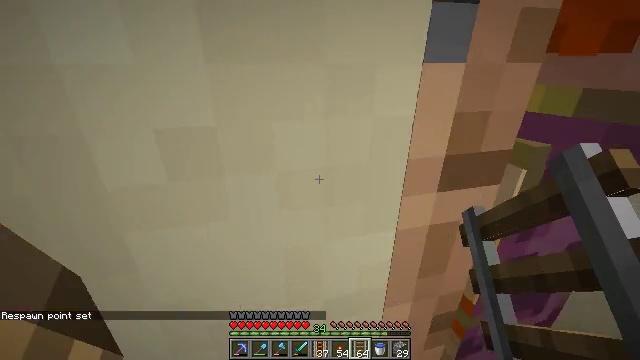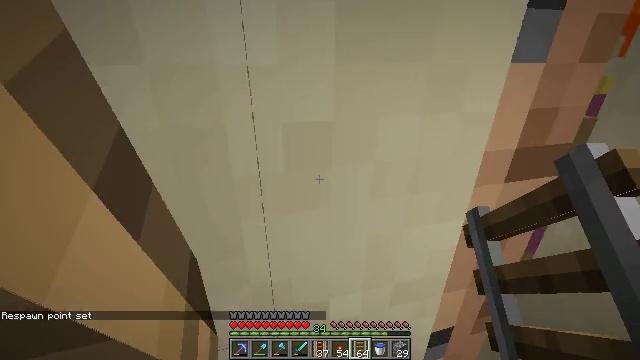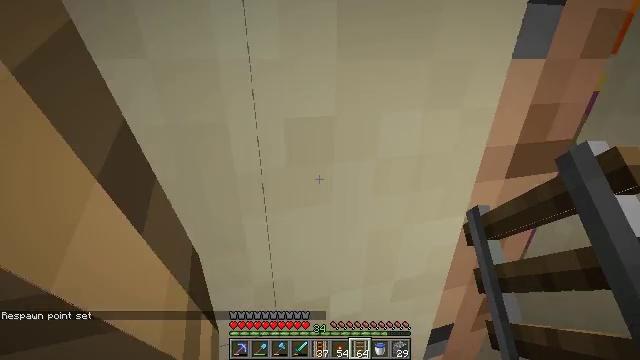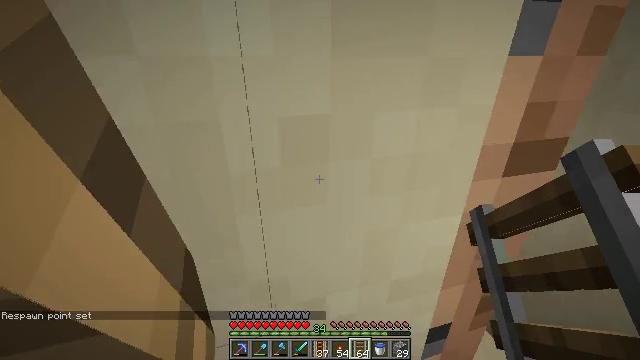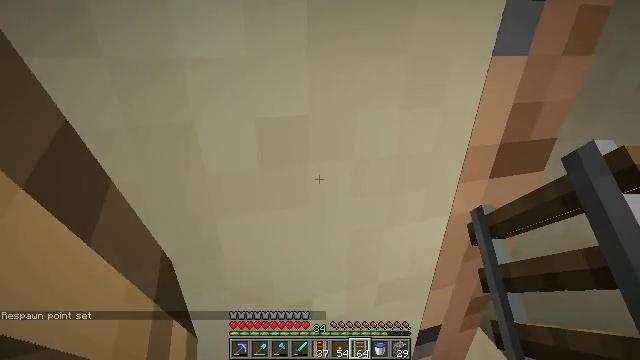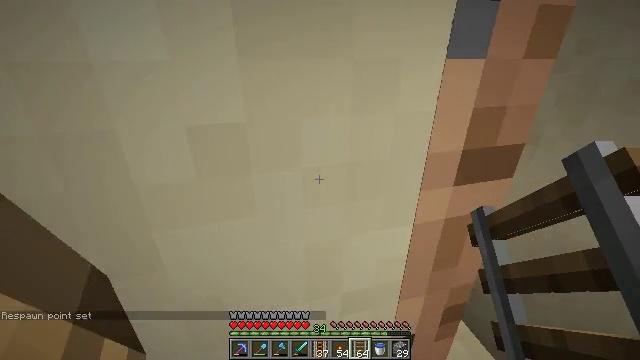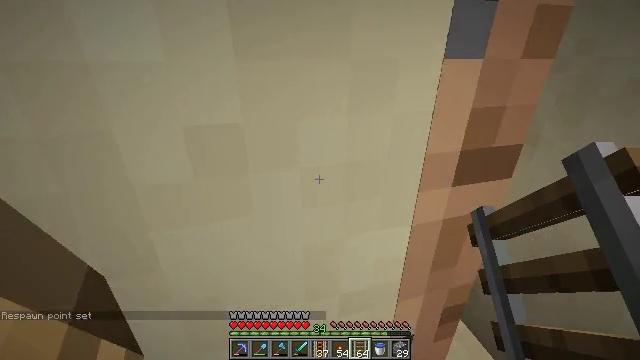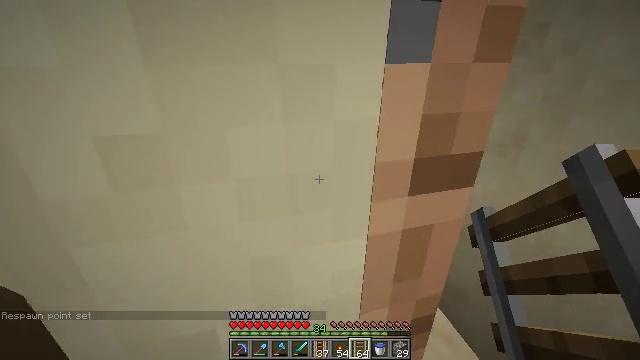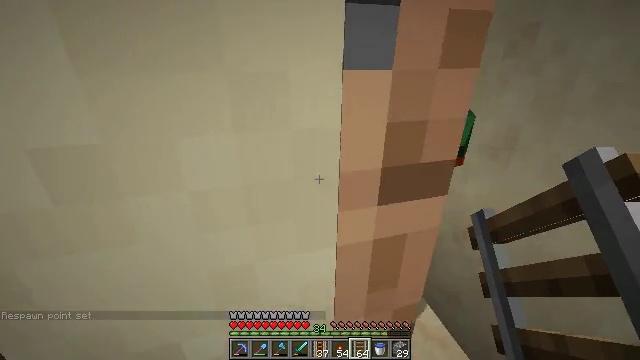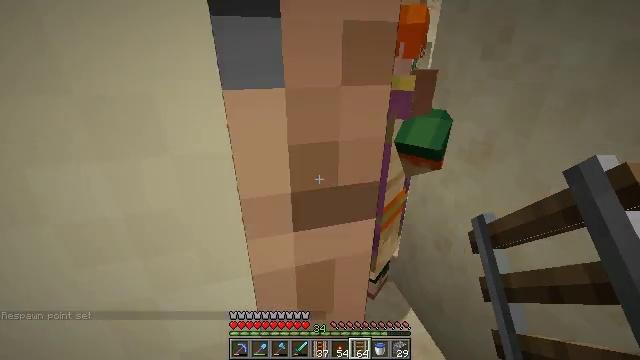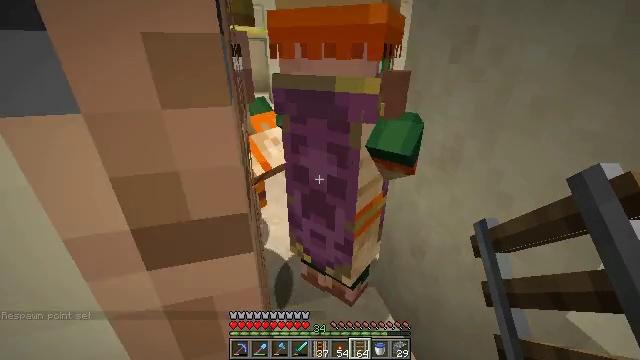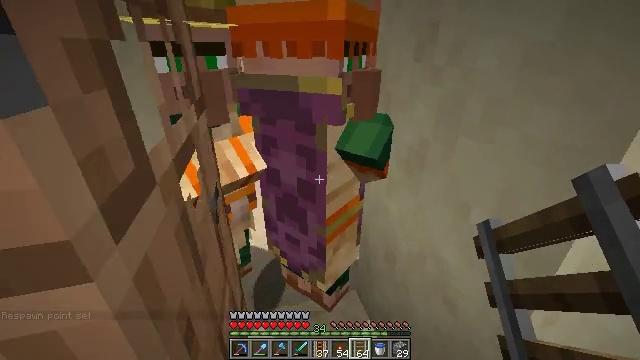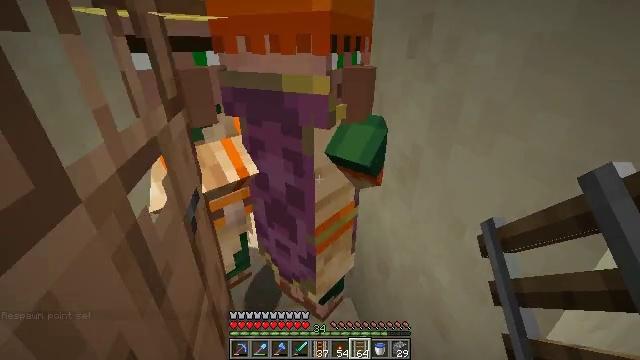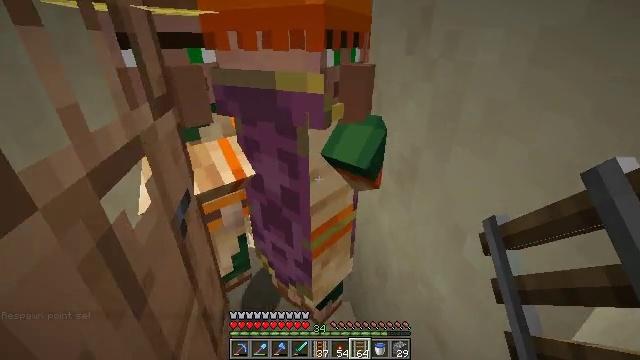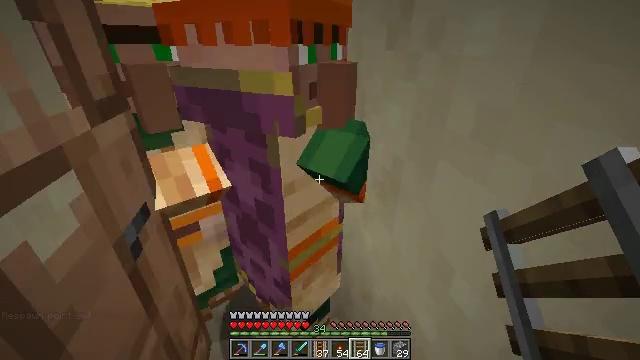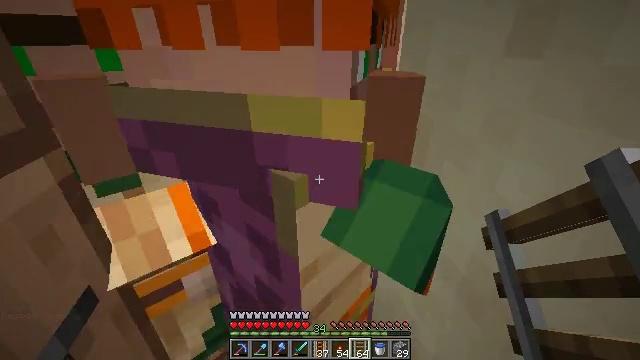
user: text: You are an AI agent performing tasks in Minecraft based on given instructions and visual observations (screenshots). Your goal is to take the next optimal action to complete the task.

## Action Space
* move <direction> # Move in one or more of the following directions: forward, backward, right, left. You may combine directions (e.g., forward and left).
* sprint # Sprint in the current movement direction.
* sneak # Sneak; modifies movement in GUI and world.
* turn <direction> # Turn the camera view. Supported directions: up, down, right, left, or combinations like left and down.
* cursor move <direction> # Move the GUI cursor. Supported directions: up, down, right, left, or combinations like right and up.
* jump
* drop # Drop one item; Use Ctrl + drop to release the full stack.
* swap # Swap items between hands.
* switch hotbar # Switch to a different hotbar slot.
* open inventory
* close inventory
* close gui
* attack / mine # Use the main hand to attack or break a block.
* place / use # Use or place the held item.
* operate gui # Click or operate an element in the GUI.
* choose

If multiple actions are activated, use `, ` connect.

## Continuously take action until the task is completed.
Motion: motion action
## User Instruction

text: Drop a smooth sandstone.
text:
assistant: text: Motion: move forward
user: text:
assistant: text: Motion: move forward
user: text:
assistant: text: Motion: move forward
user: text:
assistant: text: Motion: move forward
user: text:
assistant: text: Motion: move forward
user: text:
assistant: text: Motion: move forward
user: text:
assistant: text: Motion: move forward
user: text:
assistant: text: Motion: move forward and move right
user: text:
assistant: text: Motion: move forward and move right
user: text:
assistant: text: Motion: move forward and move right
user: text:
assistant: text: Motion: move forward and move right
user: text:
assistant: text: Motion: move forward and move right, turn left
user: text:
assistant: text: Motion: move forward and move right, turn left
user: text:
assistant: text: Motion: move forward
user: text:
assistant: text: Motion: move forward
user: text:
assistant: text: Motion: move forward
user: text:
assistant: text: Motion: move forward
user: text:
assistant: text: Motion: move forward
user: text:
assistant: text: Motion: move forward
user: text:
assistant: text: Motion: move forward and move left
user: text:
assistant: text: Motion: move forward and move left
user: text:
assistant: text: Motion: move forward and move left, turn right
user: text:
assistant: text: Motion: move forward and move left, turn right
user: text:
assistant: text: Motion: move forward and move left, turn right, switch to hotbar 5
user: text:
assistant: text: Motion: move forward, turn right, switch to hotbar 5
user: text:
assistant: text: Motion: move forward, turn right, switch to hotbar 5
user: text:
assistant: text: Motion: move forward, turn right and down, switch to hotbar 5
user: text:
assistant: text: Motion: move forward, turn right
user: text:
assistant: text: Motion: move forward, turn right
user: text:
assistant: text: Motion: move forward, turn right